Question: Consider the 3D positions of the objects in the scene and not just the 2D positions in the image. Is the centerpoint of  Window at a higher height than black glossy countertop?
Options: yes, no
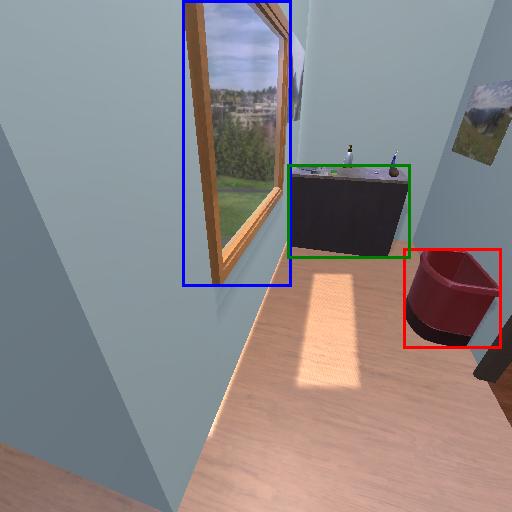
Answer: yes